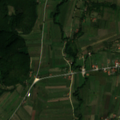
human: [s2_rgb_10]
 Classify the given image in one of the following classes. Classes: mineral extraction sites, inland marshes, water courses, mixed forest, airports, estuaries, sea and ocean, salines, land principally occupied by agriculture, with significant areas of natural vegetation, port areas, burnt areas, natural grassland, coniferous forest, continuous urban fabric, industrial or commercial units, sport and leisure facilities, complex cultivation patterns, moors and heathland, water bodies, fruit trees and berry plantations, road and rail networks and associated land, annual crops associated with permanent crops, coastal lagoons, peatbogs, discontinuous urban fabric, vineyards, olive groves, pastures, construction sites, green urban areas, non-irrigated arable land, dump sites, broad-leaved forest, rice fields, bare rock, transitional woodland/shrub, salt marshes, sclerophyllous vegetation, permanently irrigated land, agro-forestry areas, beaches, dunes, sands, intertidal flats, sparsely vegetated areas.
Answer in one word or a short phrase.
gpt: complex cultivation patterns, land principally occupied by agriculture, with significant areas of natural vegetation, broad-leaved forest